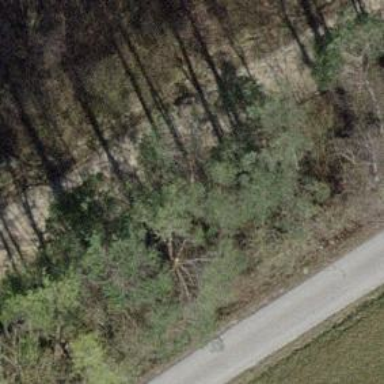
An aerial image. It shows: Row of trees in natural setting.